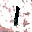
Label: 1